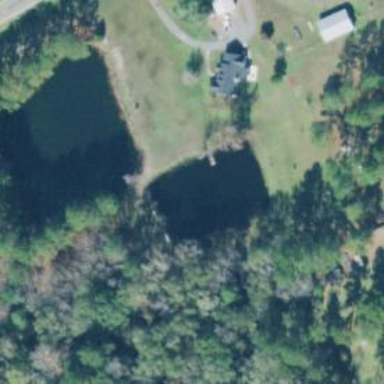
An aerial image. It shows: Serene pond surrounded by nature.